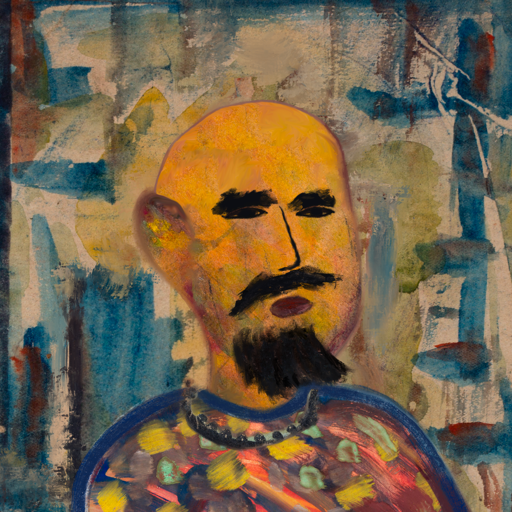
Background: Orphan, Head And Neck Side: Gypsy_Mother, Face Side: Mosgoul, Bust: Mother_And_Son_Mother, Hair Side: Blank, Head Accessory: Blank, Second Necklace: Blank, Necklace: Childish, Baby: Blank